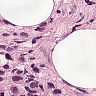
Metastatic tissue present: yes